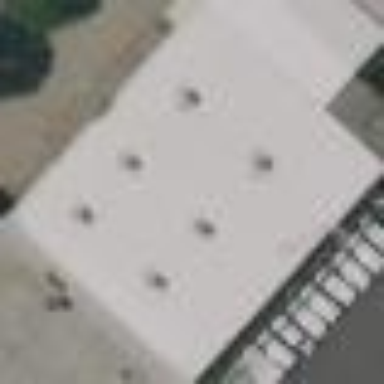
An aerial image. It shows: Warehouse.